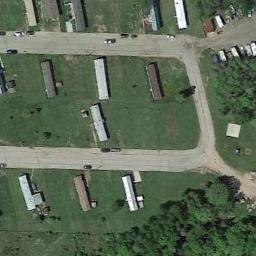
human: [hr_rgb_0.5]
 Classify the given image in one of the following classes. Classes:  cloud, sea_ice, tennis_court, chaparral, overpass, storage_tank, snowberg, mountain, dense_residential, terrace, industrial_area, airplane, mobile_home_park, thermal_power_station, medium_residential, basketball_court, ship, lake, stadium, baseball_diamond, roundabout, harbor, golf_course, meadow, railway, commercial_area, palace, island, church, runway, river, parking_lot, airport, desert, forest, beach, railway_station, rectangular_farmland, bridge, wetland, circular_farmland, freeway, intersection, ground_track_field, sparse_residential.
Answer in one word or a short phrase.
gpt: mobile_home_park